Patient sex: M
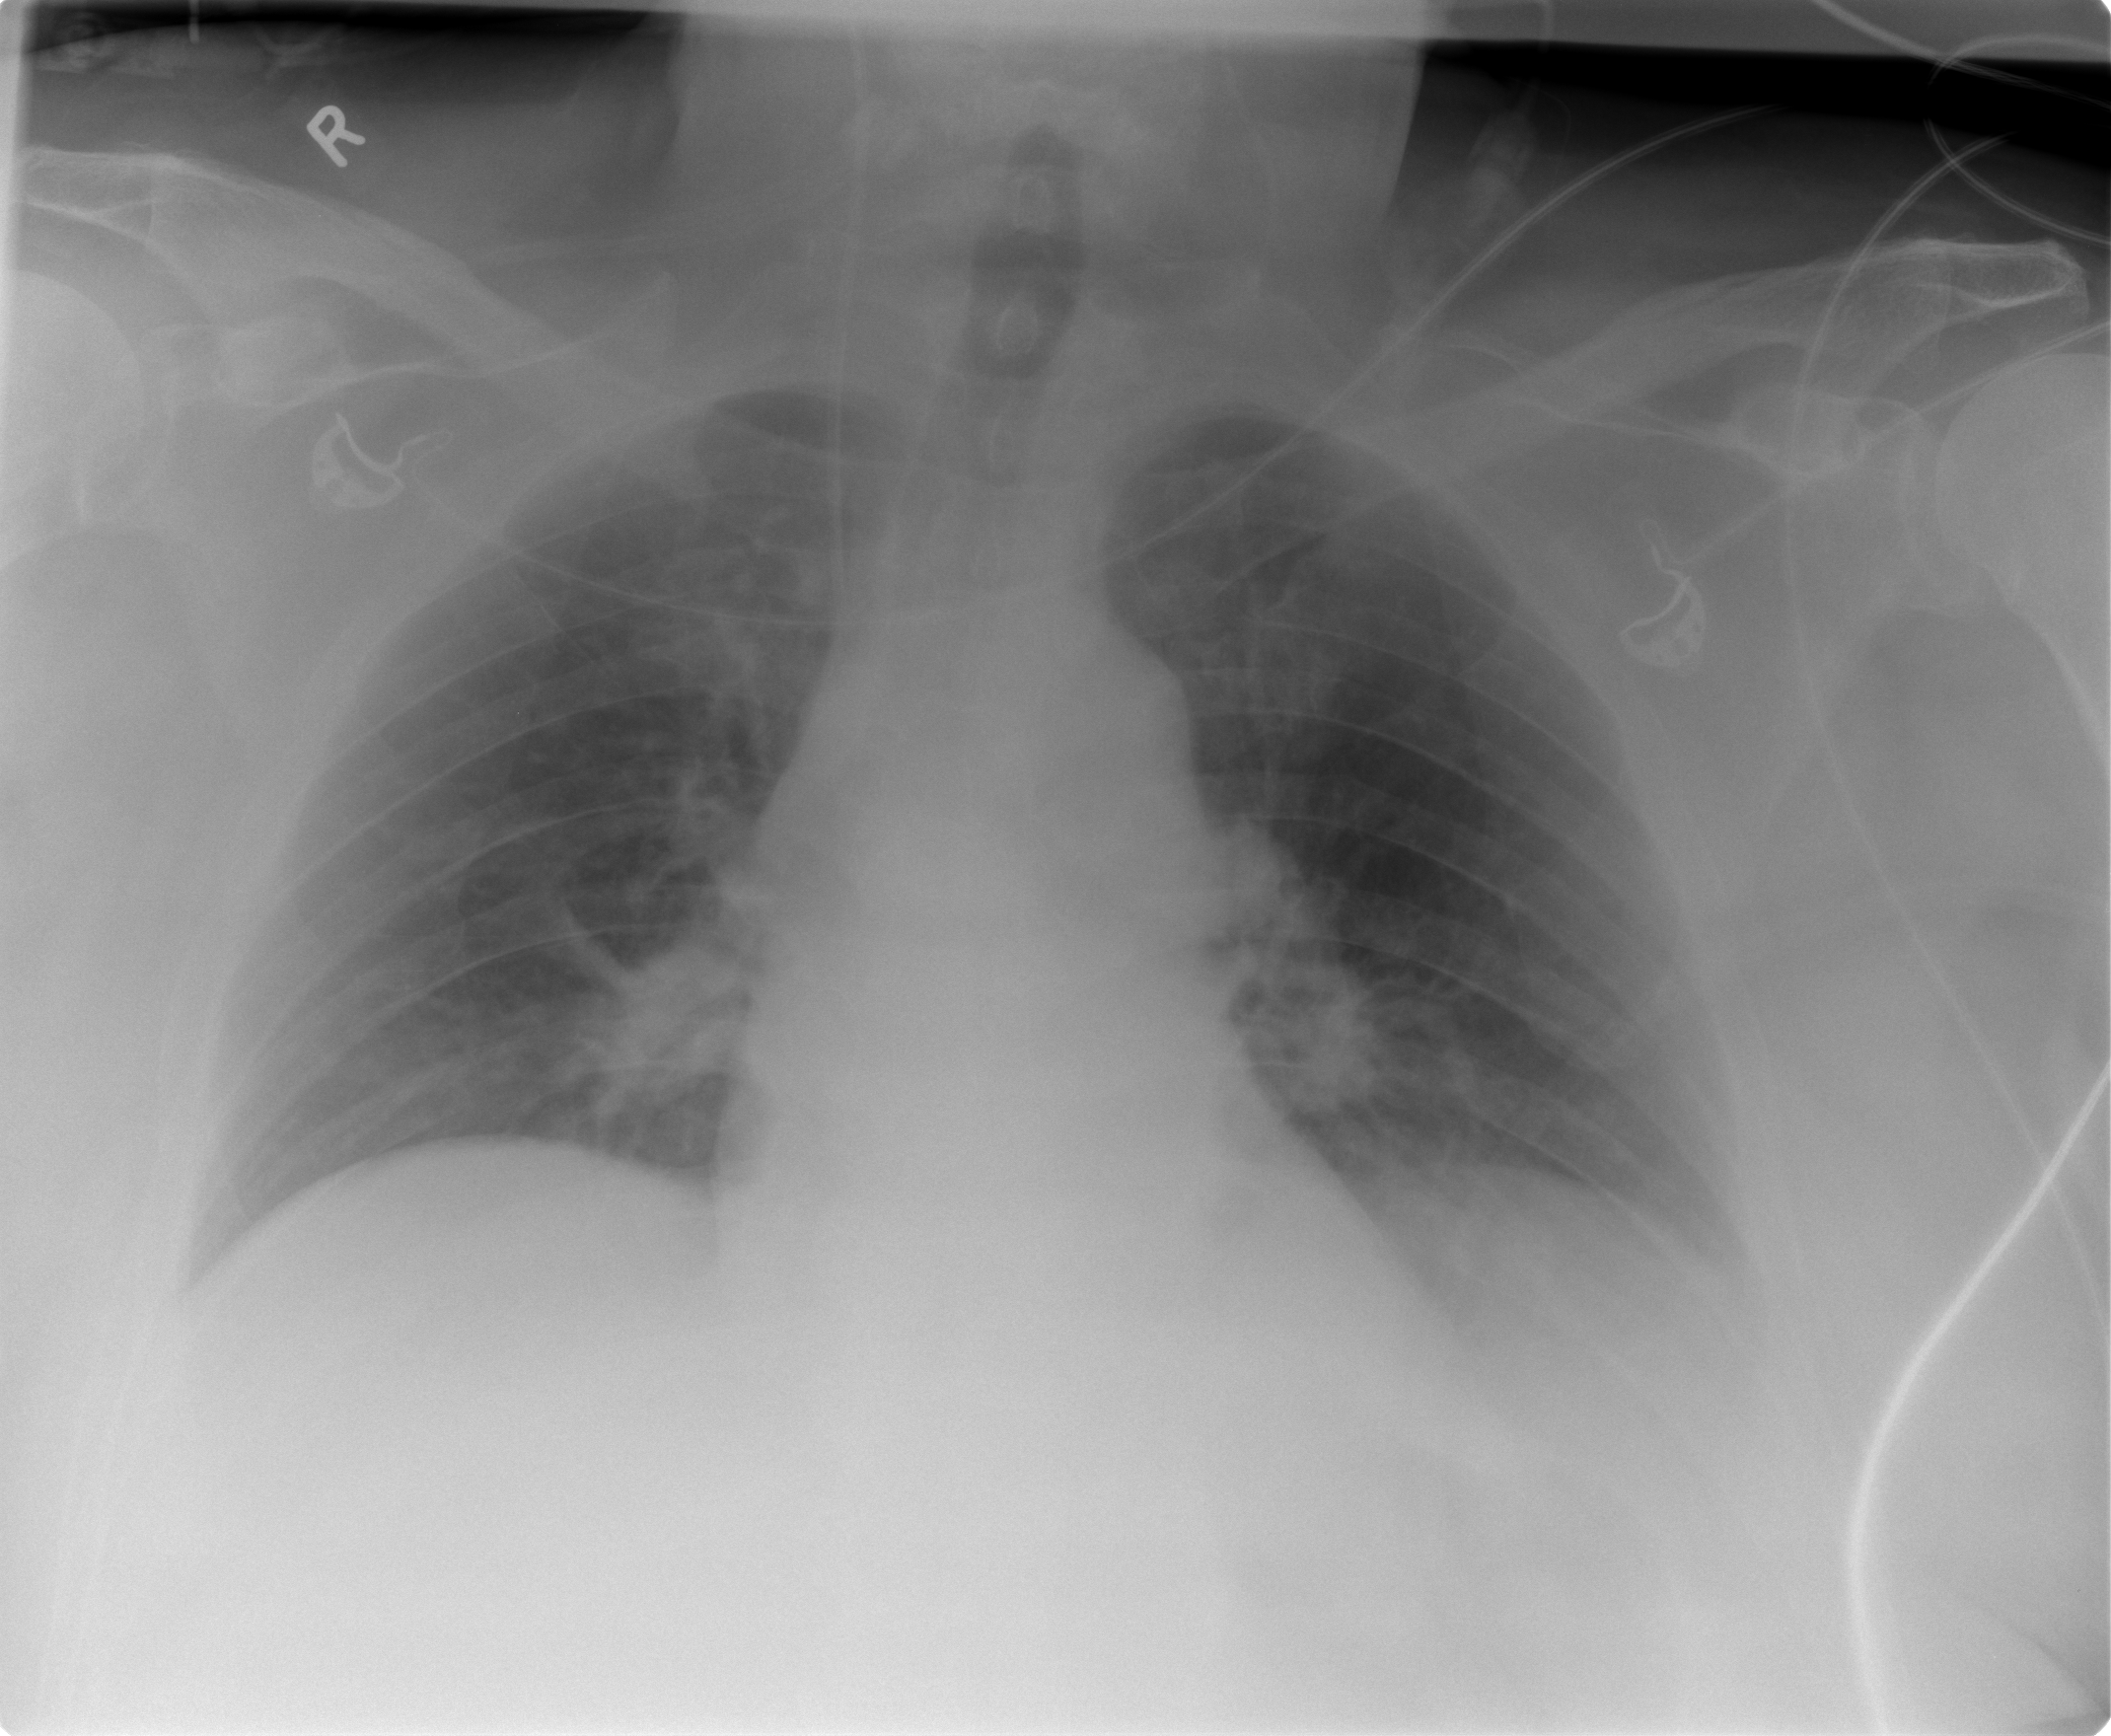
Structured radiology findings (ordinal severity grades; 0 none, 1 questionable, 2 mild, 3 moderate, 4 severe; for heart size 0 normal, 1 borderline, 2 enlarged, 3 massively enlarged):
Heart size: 0
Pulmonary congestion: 0
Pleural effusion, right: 2
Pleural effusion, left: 2
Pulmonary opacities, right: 0
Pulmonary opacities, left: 0
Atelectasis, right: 0
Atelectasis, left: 0